Question: I'm about to start building my xml layout for a fragment but I'm not sure what is the best way to do it in term of performances and fiting as many screen size as possible.
First of all, here is the layout:

So my issues are on deciding what kind of layout to adopt? The easiest would be nested LinearLayout but I remember reading somewhere that it wasnt good for performances...
If RelativeLayout, does it really work to be able to fit as many screens as possible? Or how to do it?
Also, is using include element good for performances?
I'm seeking any advises on how to achieve this the best way.
Thx!
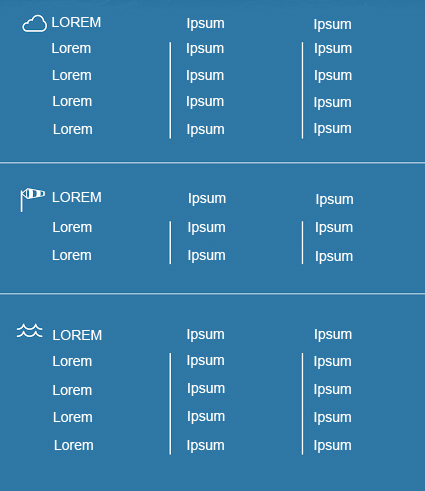
Answer: u can use linear layout vertical with relative layout in it and in the relative layout use the liner layout horizontal and in the linear layout horizontal use the linear layout vertical.
use this format for ur code
liner layout vertical -> relative layout -> liner layout horizontal -> relative layout-> liner layout vertical -> textview
for example u can try it like tis also ...
'''
<RelativeLayout xmlns:android="http://schemas.android.com/apk/res/android"
xmlns:tools="http://schemas.android.com/tools"
android:layout_width="match_parent"
android:layout_height="match_parent"
tools:context="${relativePackage}.${activityClass}" >
<LinearLayout
android:layout_width="match_parent"
android:layout_height="match_parent"
android:orientation="vertical" >
<RelativeLayout
android:layout_width="match_parent"
android:layout_height="50dp" >
<LinearLayout
android:layout_width="match_parent"
android:layout_height="match_parent"
android:layout_alignParentLeft="true"
android:layout_alignParentTop="true" >
<LinearLayout
android:layout_width="wrap_content"
android:layout_height="match_parent"
android:orientation="vertical" >
<TextView
android:id="@+id/textView1"
android:layout_width="wrap_content"
android:layout_height="wrap_content"
android:text="TextView" />
<TextView
android:id="@+id/textView2"
android:layout_width="wrap_content"
android:layout_height="wrap_content"
android:text="TextView" />
<TextView
android:id="@+id/textView3"
android:layout_width="wrap_content"
android:layout_height="wrap_content"
android:text="TextView" />
</LinearLayout>
<LinearLayout
android:layout_width="wrap_content"
android:layout_height="match_parent"
android:orientation="vertical" >
<TextView
android:id="@+id/textView4"
android:layout_width="wrap_content"
android:layout_height="wrap_content"
android:text="TextView" />
<TextView
android:id="@+id/textView5"
android:layout_width="wrap_content"
android:layout_height="wrap_content"
android:text="TextView" />
<TextView
android:id="@+id/textView6"
android:layout_width="wrap_content"
android:layout_height="wrap_content"
android:text="TextView" />
</LinearLayout>
<LinearLayout
android:layout_width="wrap_content"
android:layout_height="match_parent"
android:orientation="vertical" >
<TextView
android:id="@+id/textView7"
android:layout_width="wrap_content"
android:layout_height="wrap_content"
android:text="TextView" />
<TextView
android:id="@+id/textView8"
android:layout_width="wrap_content"
android:layout_height="wrap_content"
android:text="TextView" />
<TextView
android:id="@+id/textView9"
android:layout_width="wrap_content"
android:layout_height="wrap_content"
android:text="TextView" />
</LinearLayout>
</LinearLayout>
</RelativeLayout>
</LinearLayout>
</RelativeLayout>
'''
u can use more text view like this in ur project ...
try this it may help u ....
thanxx.
edit answer...
here for making a border in between use
'''
<View
android:layout_height="1dp"
android:background= "#fff"
android:layout_width="match_parent"
/>
'''